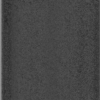
Label: dusty